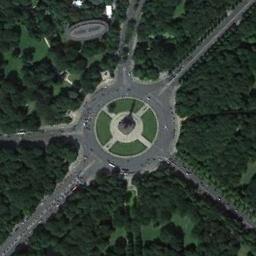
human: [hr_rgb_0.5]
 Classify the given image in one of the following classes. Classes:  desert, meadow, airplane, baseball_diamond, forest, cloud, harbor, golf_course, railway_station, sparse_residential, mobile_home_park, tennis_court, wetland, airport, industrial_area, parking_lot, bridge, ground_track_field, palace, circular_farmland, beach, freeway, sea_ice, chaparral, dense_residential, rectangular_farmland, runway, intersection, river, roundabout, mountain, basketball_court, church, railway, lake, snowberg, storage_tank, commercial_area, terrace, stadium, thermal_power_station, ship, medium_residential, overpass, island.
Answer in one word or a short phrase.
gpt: roundabout